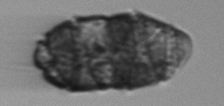
Label: Margalefidinium